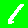
Digit: 1